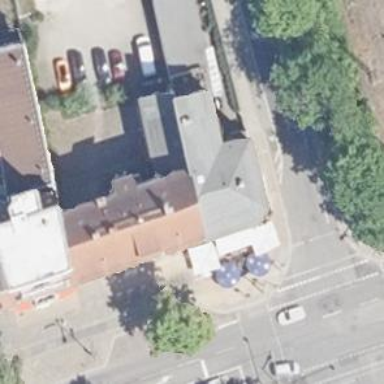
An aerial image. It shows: Café.